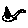
Label: bird